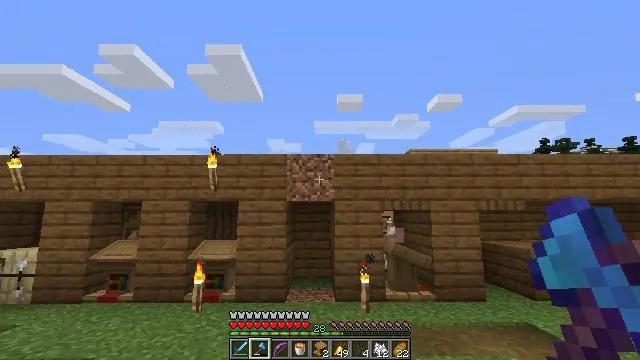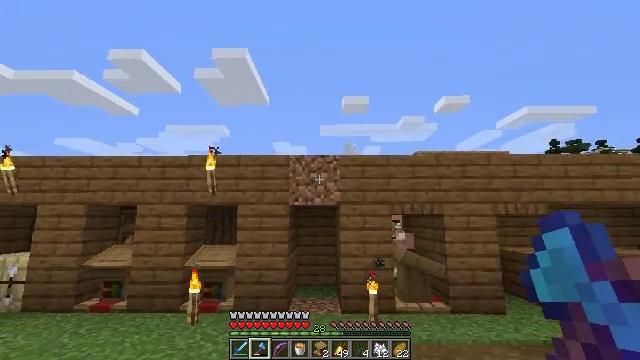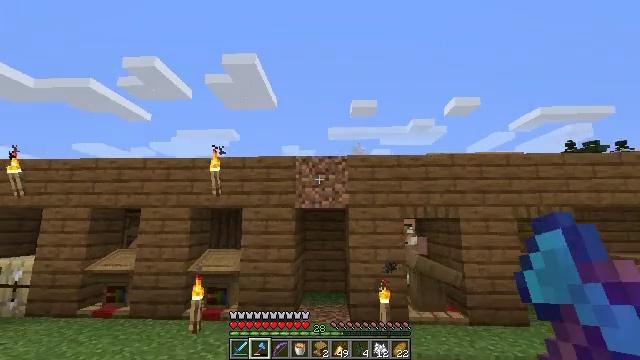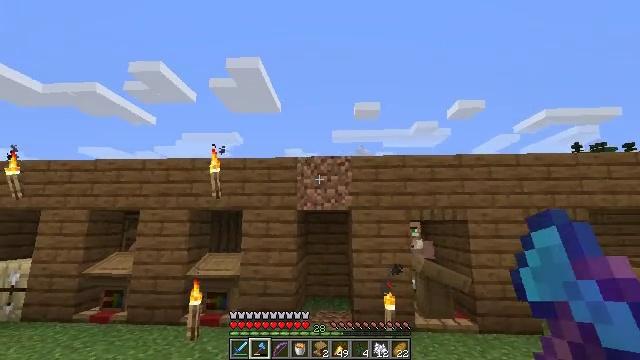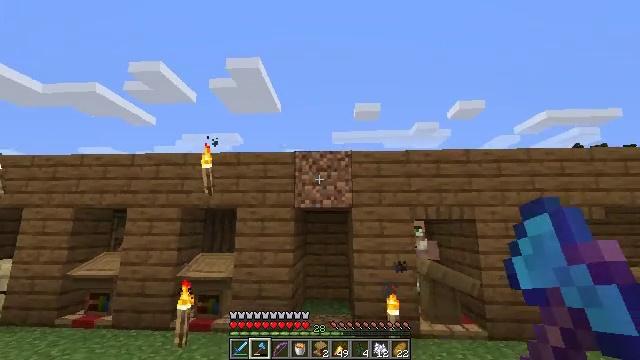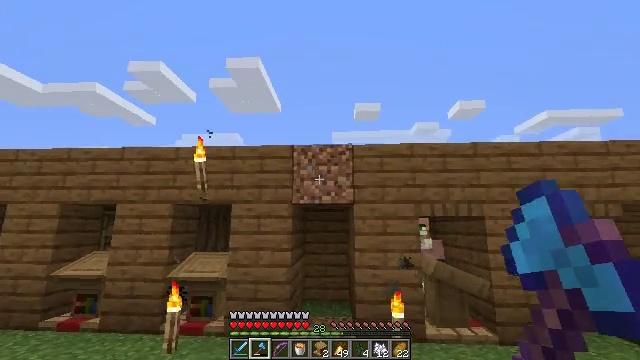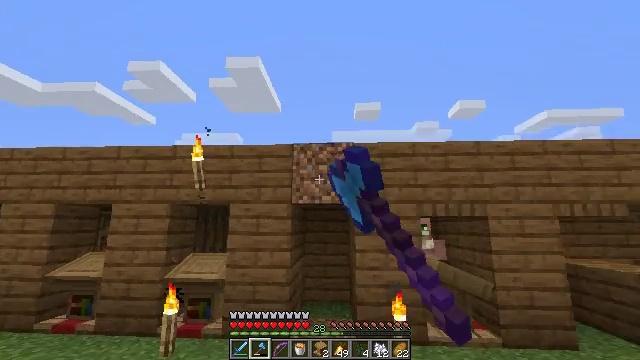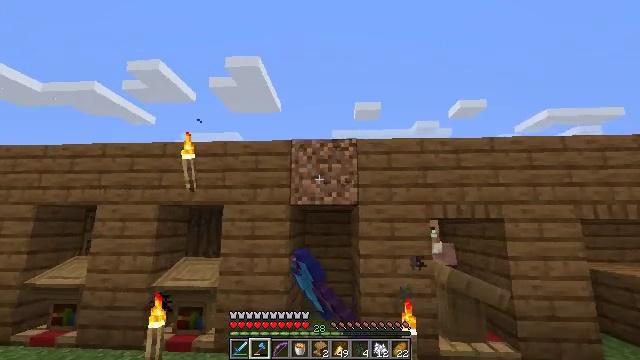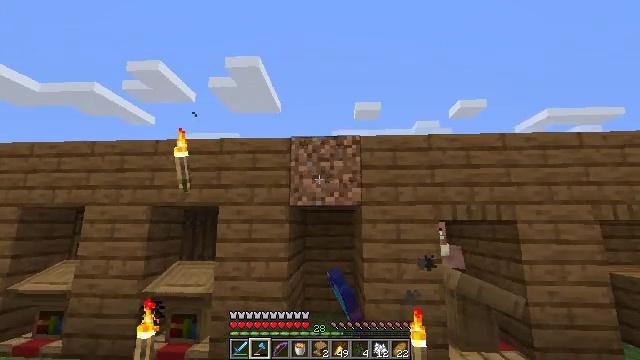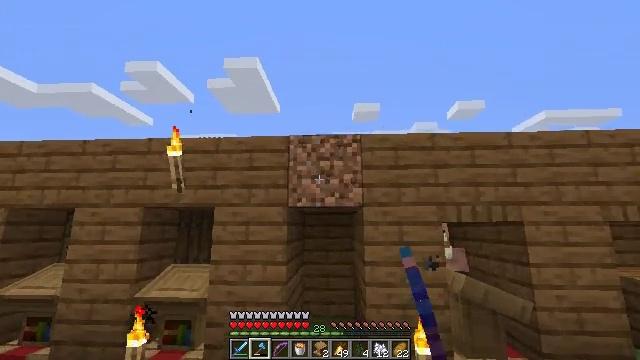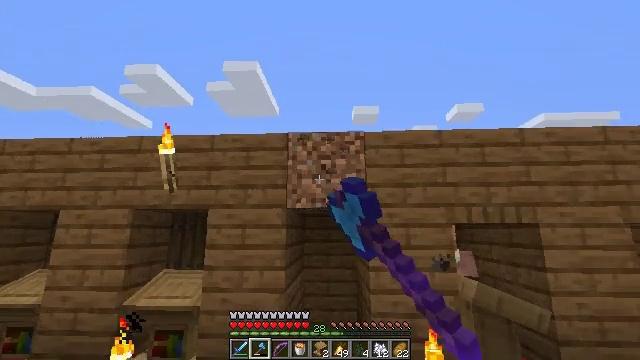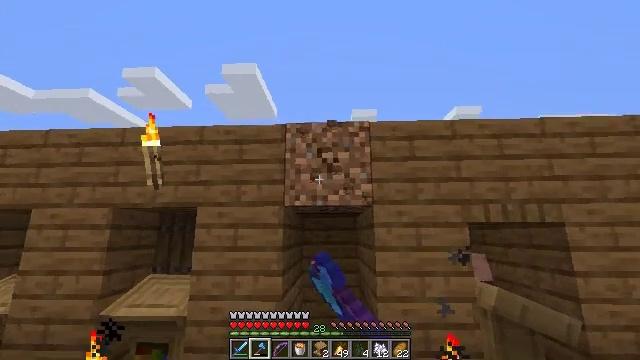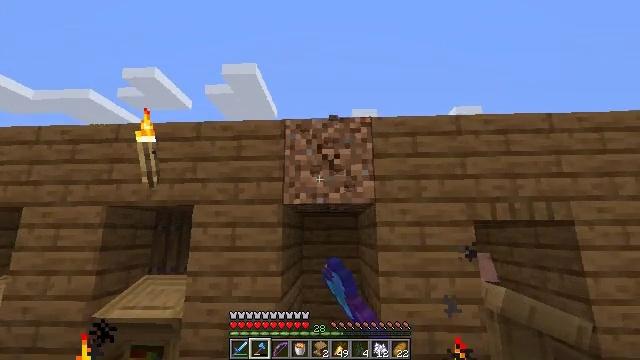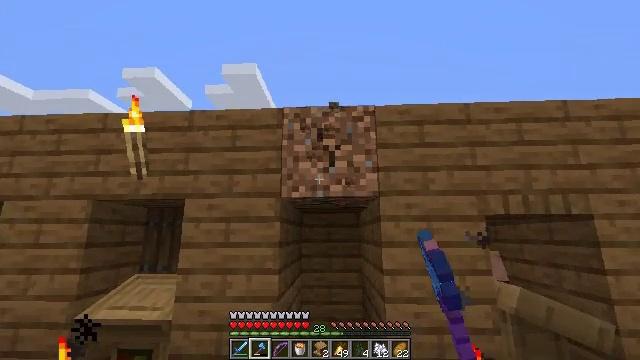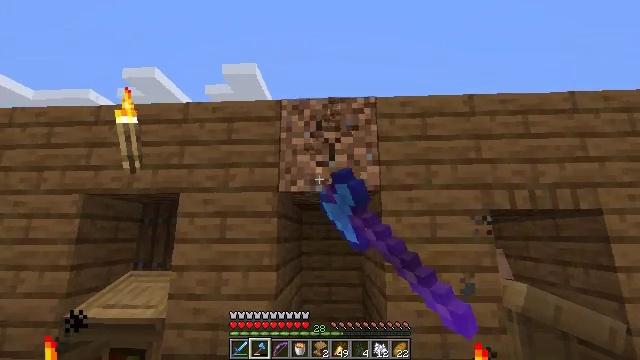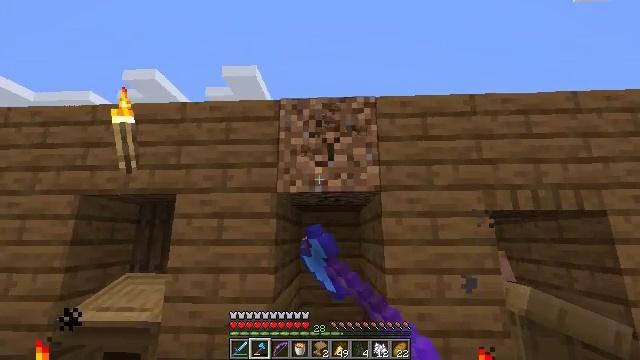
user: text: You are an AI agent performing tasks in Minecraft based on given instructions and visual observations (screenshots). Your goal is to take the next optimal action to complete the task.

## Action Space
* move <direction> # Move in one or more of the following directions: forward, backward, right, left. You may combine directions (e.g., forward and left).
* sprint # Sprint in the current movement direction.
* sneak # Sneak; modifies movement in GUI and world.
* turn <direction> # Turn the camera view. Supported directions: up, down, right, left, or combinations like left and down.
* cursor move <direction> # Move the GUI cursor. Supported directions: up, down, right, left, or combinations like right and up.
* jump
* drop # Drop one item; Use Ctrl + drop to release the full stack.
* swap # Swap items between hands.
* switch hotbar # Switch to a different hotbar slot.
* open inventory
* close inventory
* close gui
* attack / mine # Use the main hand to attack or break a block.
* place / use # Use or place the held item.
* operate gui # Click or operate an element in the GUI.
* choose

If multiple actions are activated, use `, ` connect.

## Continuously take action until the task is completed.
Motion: motion action
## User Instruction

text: Break the dirt block.
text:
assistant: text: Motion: move forward, turn left
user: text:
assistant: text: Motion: move forward, turn left
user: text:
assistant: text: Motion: move forward
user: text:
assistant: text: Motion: move forward
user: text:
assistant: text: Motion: move forward, attack / mine
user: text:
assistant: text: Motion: move forward, attack / mine
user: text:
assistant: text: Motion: move forward, attack / mine
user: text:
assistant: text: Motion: move forward, attack / mine
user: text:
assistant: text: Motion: move forward, attack / mine
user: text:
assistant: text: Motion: move forward, attack / mine
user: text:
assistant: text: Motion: move forward, attack / mine
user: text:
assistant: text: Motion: move forward, attack / mine
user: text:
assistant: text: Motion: attack / mine
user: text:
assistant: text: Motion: attack / mine
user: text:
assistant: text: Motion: attack / mine
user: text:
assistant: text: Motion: attack / mine
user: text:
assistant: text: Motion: attack / mine
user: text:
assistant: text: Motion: attack / mine
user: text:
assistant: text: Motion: attack / mine
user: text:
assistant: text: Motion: attack / mine
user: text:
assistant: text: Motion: attack / mine
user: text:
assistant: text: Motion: attack / mine
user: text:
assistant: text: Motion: attack / mine
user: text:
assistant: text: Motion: attack / mine
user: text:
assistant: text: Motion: attack / mine
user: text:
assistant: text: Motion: move forward, attack / mine
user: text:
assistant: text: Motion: move forward, attack / mine
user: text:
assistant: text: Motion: attack / mine